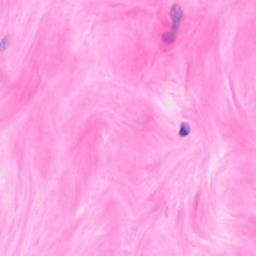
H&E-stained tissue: Breast